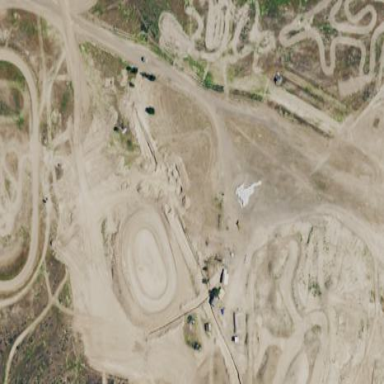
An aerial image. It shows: Motocross pitch enclosed by fence.